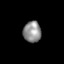
Tissue: skin
Cell type: Epithelial cells
Senescence score: 0.09955
Nuclear area (px): 369
Mean DAPI intensity: 142.802